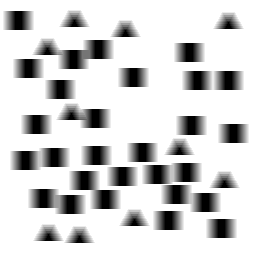
Squares: 28
Triangles: 10
Stars: 0
Total shapes: 38